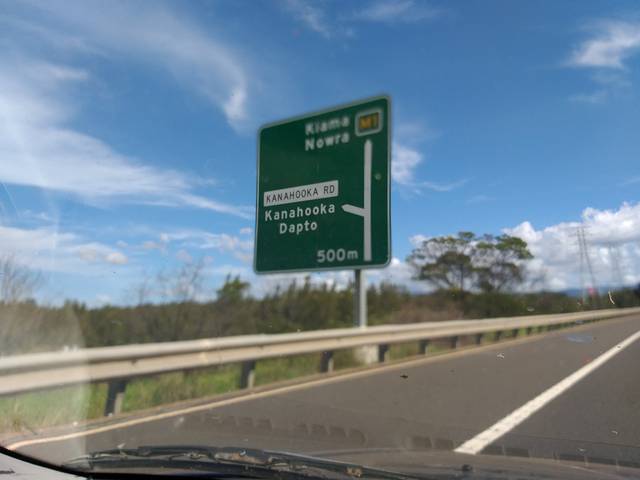
Region: Australia
Coordinates: -34.484, 150.82